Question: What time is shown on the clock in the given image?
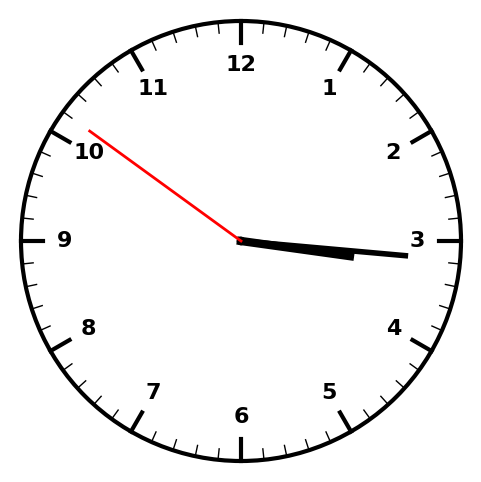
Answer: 03:15:51